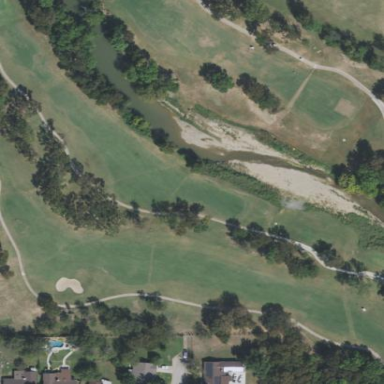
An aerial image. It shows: Designated concrete cartpath for golf carts.